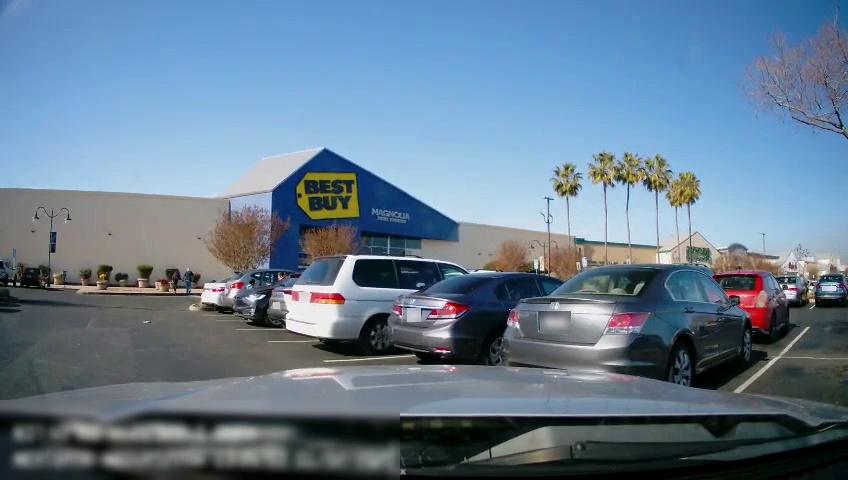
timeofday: Day
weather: Sunny
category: Drivable Space
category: Vehicles | Car
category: Vehicles | Car
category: Vehicles | Car
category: Vehicles | Car
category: Vehicles | SUV
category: Pedestrians
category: Pedestrians
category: Pedestrians
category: Vehicles | Car
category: Vehicles | SUV
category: Vehicles | Van
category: Vehicles | Car
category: Vehicles | Car
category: Vehicles | SUV
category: Vehicles | Car